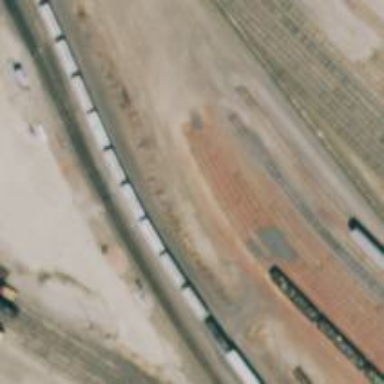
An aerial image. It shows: Railway siding with rails.